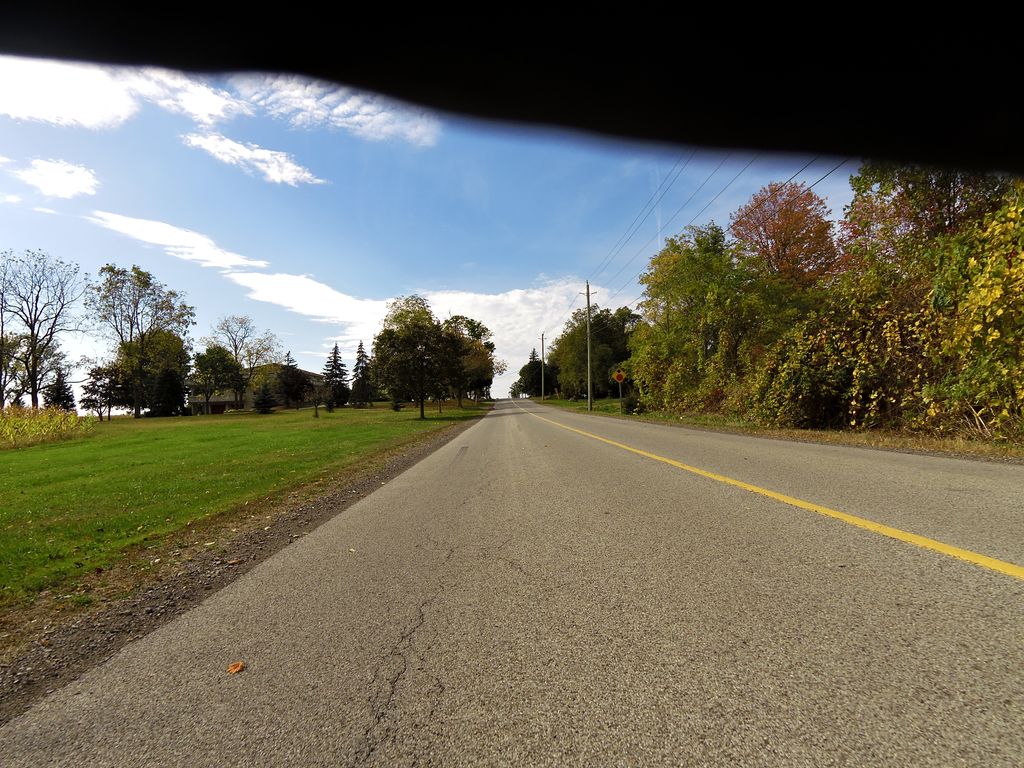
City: hamilton